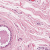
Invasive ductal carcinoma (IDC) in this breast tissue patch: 0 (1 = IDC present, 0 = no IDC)